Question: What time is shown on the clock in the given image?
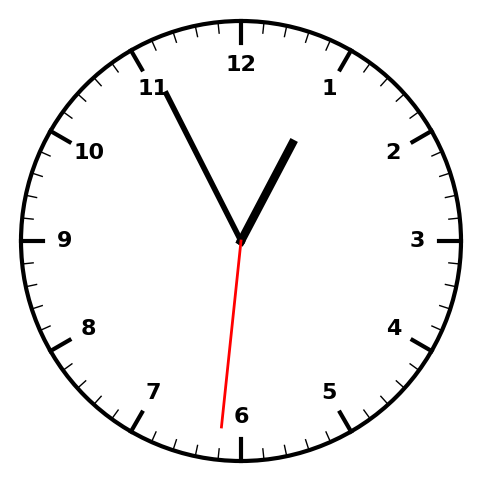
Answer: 12:55:31